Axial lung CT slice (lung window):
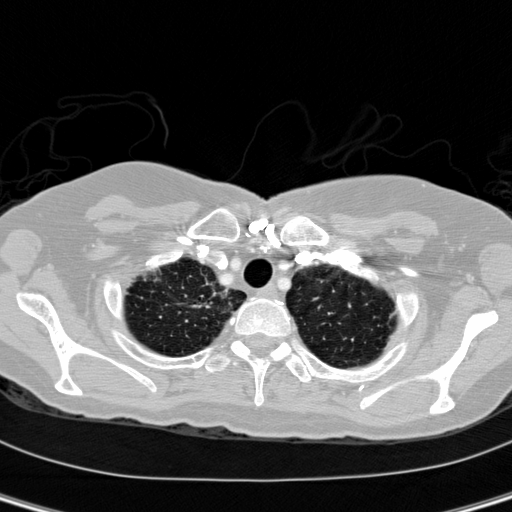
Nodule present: no